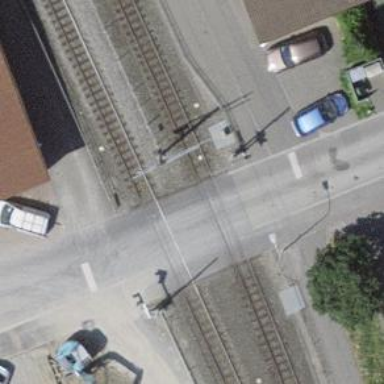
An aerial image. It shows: Narrow-gauge railway track with one electrified contact line.